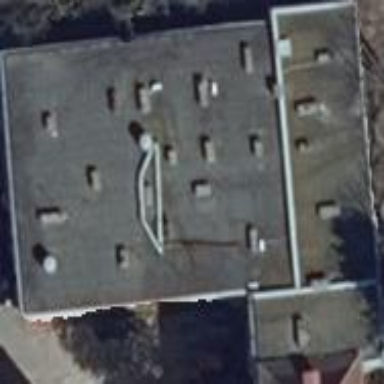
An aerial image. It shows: Hospital building.